Interaction volume radius: 5 \u00c5
Interaction volume height: 10 \u00c5
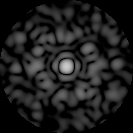
Disorder parameter: 0.8723